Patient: sex M, age 61
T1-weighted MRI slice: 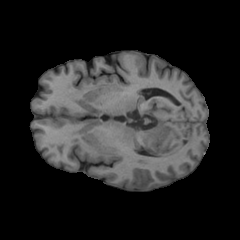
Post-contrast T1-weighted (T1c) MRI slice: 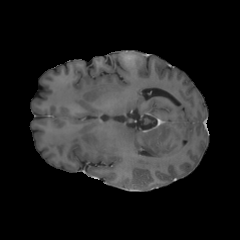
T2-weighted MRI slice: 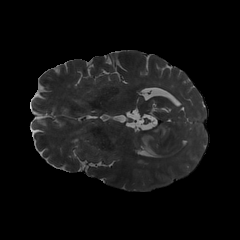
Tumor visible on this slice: yes
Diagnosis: Glioblastoma, IDH-wildtype
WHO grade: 4